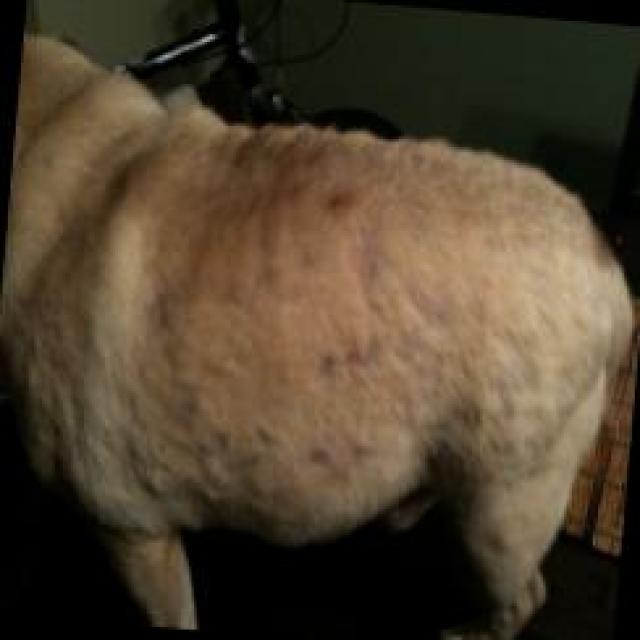
Canine hypersensitivity reaction — allergic skin response with urticaria, erythema, pruritus, and angioedema. May be food, environmental, or flea allergy related.